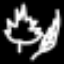
Label: leaf